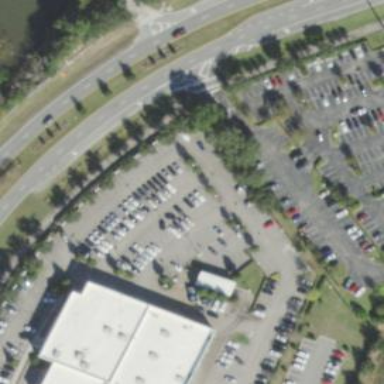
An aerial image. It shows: Car shop.